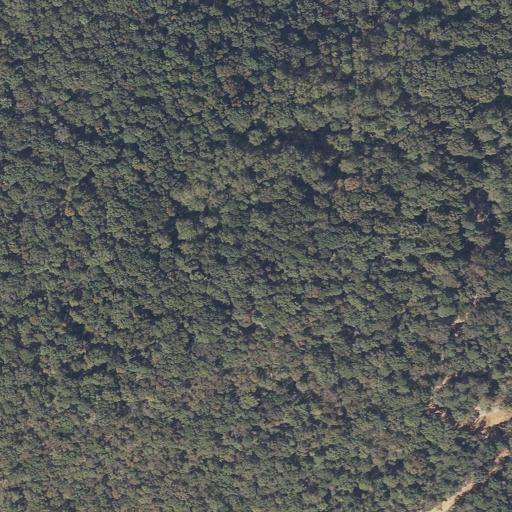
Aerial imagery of ridge(s) in Alabama named Kelley Ridge containing deciduous forest and mixed forest